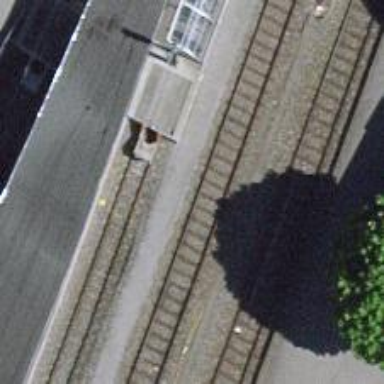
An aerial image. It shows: Railway buffer stop.